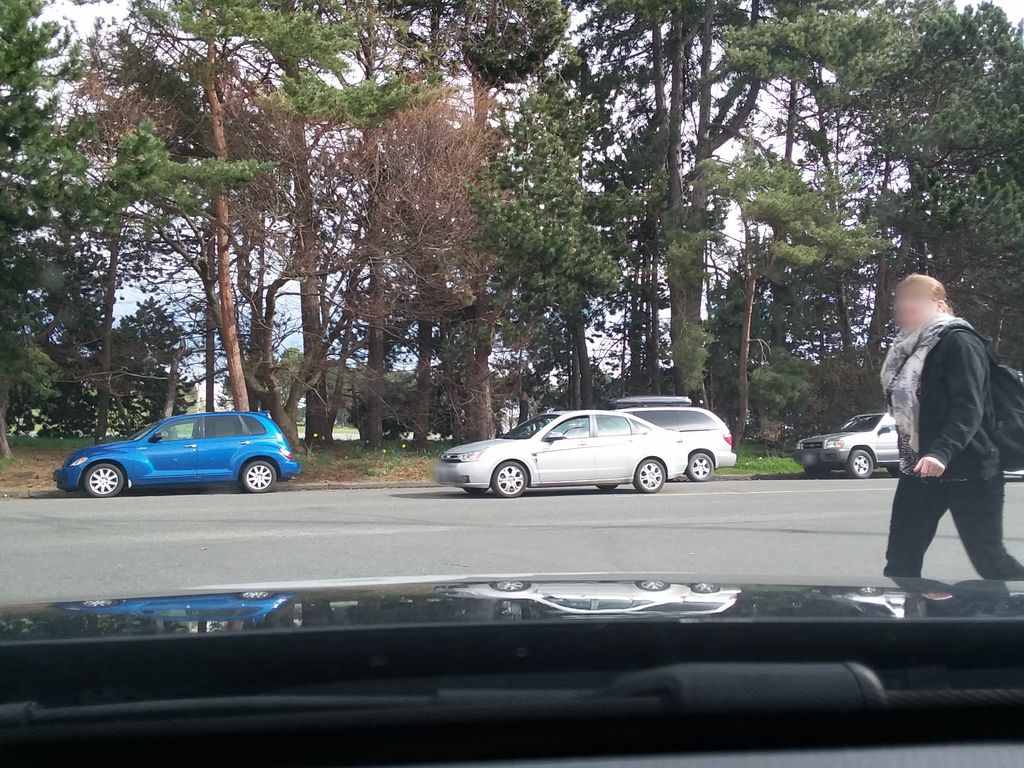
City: victoria